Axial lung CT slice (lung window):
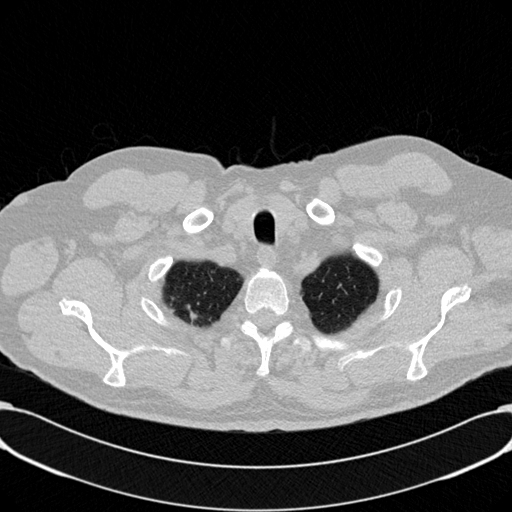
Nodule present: no